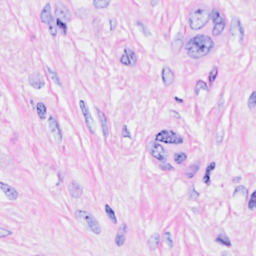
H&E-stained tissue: Breast